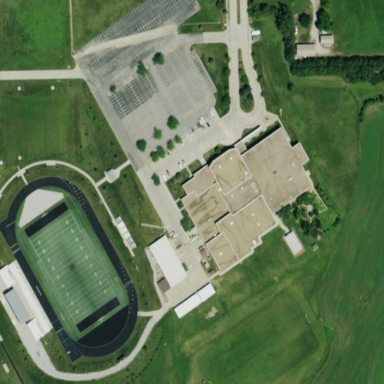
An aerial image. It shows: School.